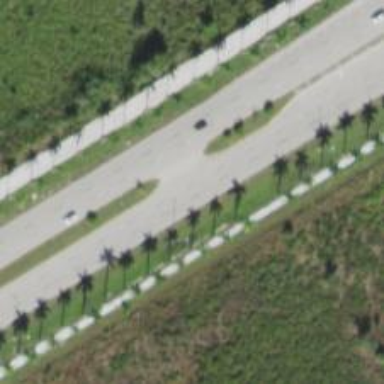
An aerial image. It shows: Trunk link highway.